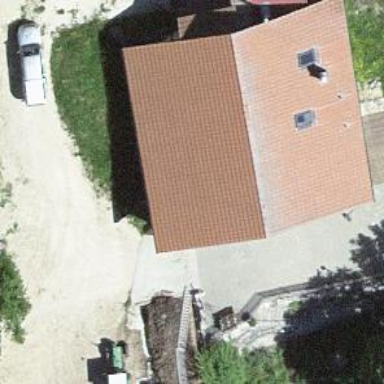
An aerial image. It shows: Farm building.